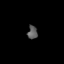
Tissue: lung
Cell type: Epithelial cells
Senescence score: 0.2222
Nuclear area (px): 128
Mean DAPI intensity: 90.578